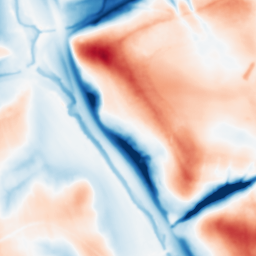
Category: multiscale
Decomposition family: dog
Decomposition parameters: sigma_low: 1
sigma_high: 20
Upsampling method: sinc_hamming
Upsampling parameters: scale: 2
kernel_size: 8
Upsampling scale: 2